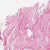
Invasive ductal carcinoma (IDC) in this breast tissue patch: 0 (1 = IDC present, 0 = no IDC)